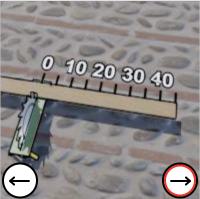
Task: length
Answer: 45
First scale value: 10.0